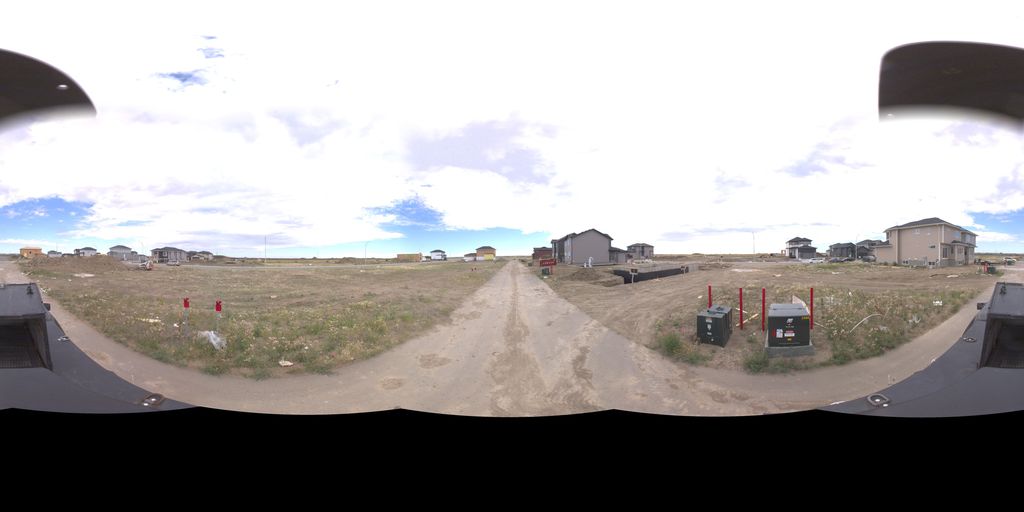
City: saskatoon